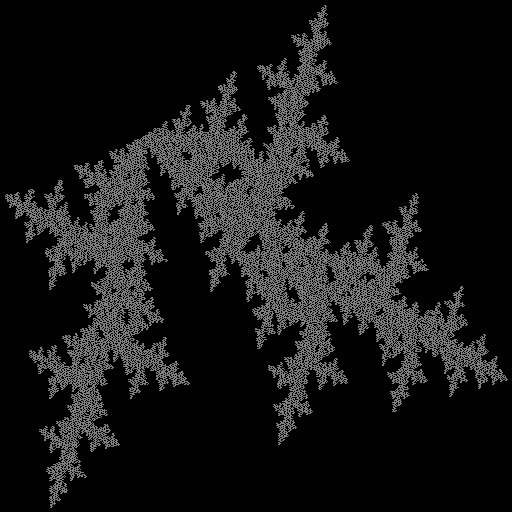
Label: a3